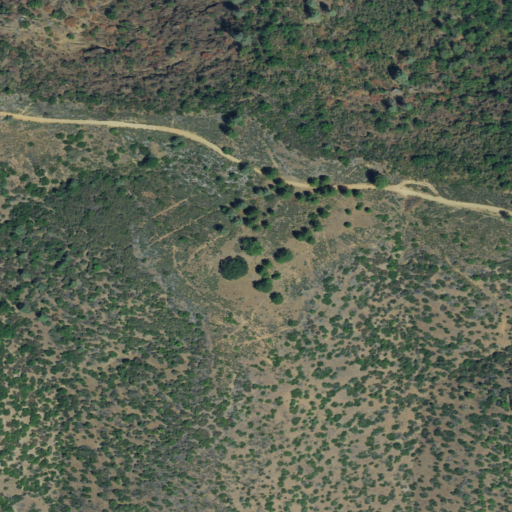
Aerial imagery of ridge(s) in California named Paper Cabin Ridge containing shrub and evergreen forest